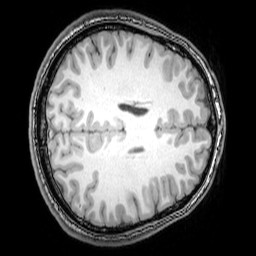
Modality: T1w
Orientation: axial
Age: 26
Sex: male
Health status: healthy
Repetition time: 0.081 s
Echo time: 0.037 s